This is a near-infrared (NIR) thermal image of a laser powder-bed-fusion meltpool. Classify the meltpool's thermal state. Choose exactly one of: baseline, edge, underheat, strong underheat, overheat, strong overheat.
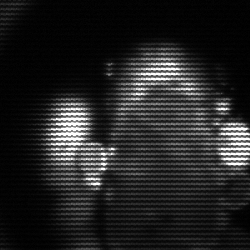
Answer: strong underheat